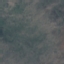
Label: HerbaceousVegetation